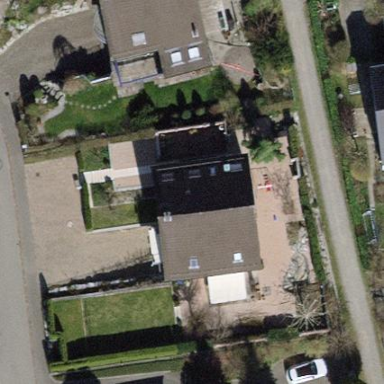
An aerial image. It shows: Building with tile roof.